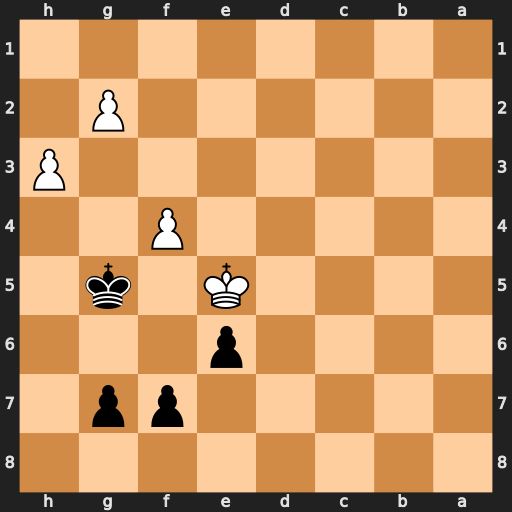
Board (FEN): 8/5pp1/4p3/4K1k1/5P2/7P/6P1/8
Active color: b
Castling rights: -
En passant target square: -
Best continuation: Kh4 f5 exf5 Kxf5 Kg3